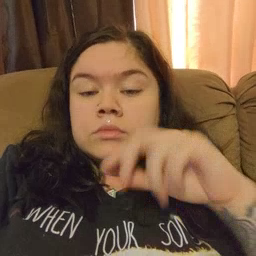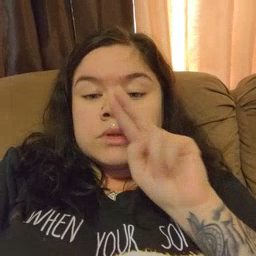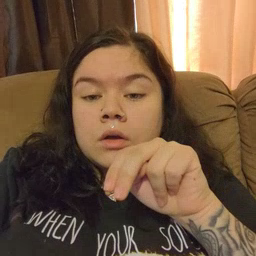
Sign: tongue